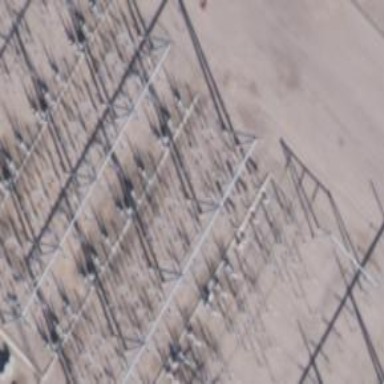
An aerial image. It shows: Switch for power supply.